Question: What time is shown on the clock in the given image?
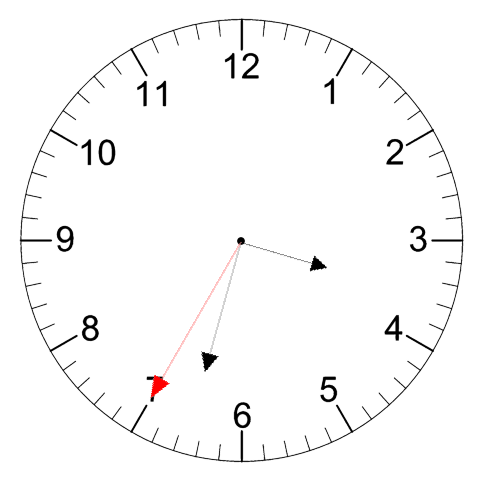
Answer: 03:32:35